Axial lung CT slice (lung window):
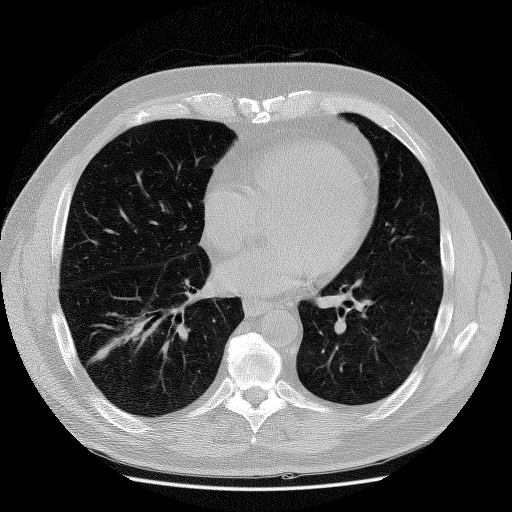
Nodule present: no